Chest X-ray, PA view. Patient: 58 years old, sex F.
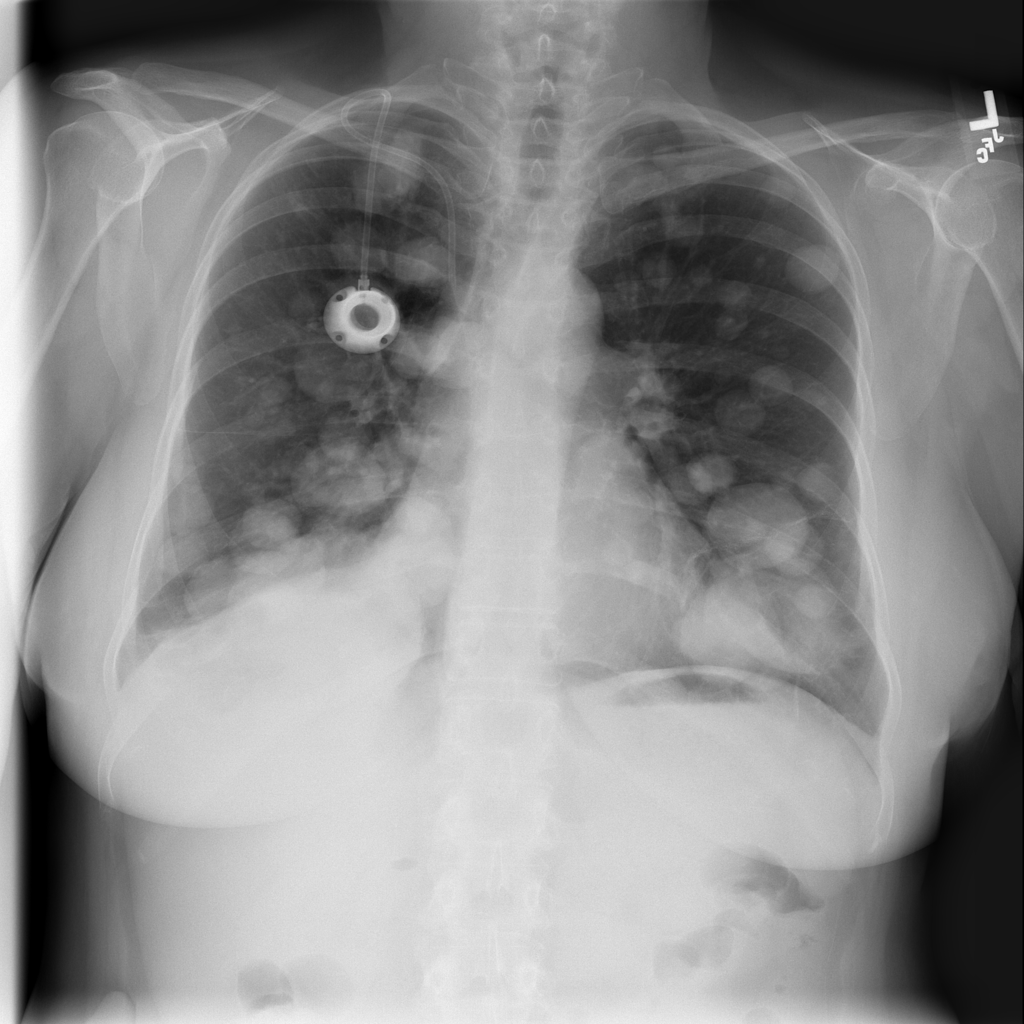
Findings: Mass